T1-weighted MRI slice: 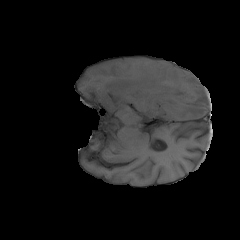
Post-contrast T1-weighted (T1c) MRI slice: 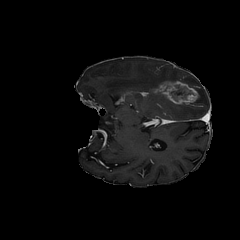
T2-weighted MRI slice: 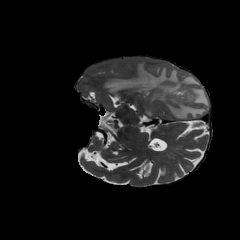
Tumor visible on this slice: yes